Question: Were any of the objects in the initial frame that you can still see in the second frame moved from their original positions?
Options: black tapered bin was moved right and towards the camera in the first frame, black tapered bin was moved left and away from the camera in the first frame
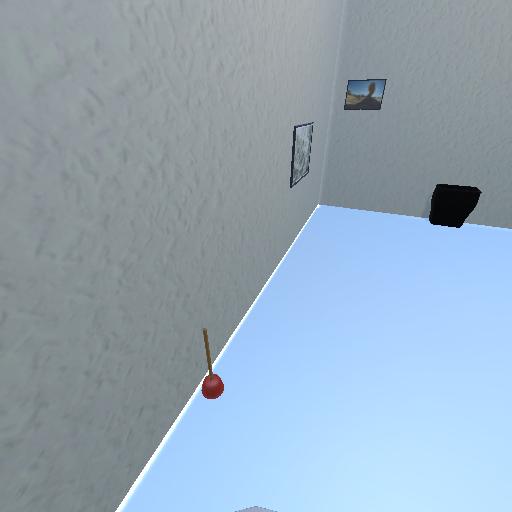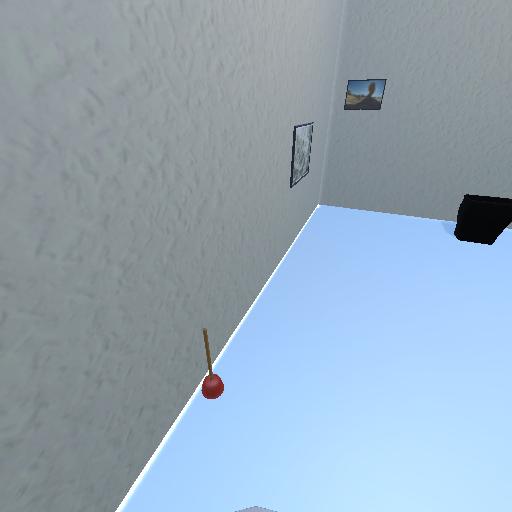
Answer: black tapered bin was moved right and towards the camera in the first frame